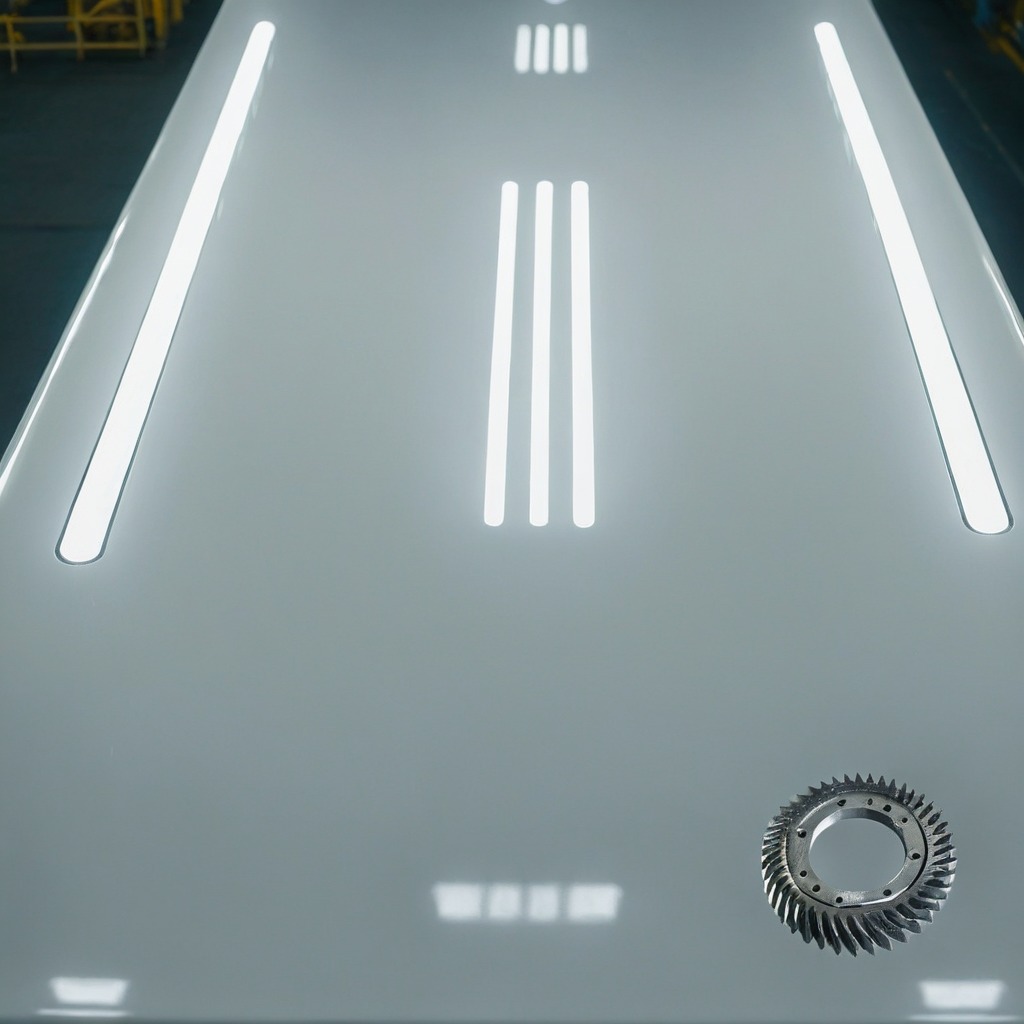
A steel gear with teeth is lying on the table in the ship maintenance bay.